Question: I know the title of this is ambiguous and this questions has probably been asked before, but I don't know how to summarise my question so as to be able to search for it or write a better title! It's probably simple but it keeps coming up and I can't get my head around it. So here's an example:
Let's say I have this table 'Lunch':

If I want to query everyone who had an apple with their lunch it's easy, I just use
'''
SELECT [Name] FROM [Lunch] WHERE [Lunch Item] = 'Apple' GROUP BY [Name]
'''
But what if I want to get a list of people who did NOT have an apple with their lunch? If I use
'''
SELECT [Name] FROM [Lunch] WHERE [Lunch Item] <> 'Apple' GROUP BY [Name]
'''
the results will still include people who DID have an apple, because they also had something else which wasn't an apple.
As I say, I feel like this must be a simple query, but I don't know what the syntax would be.
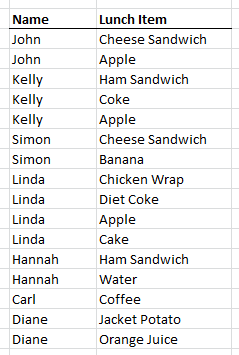
Answer: I prefer approaching these problems using aggregation:
'''
select [name]
from lunch
group by name
having sum(case when [lunch item] = 'Apple' then 1 else 0 end) = 0;
'''
This structure is quite generalizable. If you want someone who has apples and grapes, but not oranges, you can do:
'''
select [name]
from lunch
group by name
having sum(case when [lunch item] = 'Apple' then 1 else 0 end) > 0 and
sum(case when [lunch item] = 'Oranges' then 1 else 0 end) > 0 and
sum(case when [lunch item] = 'Grapes' then 1 else 0 end) = 0
'''